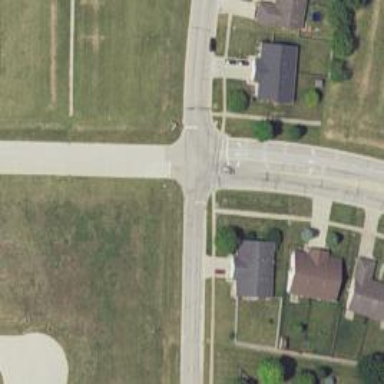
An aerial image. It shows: Uncontrolled road crossing with marked lines.